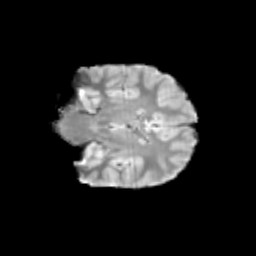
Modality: T2w
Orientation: coronal
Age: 11
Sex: male
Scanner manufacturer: siemens
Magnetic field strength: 3 T
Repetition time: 3.8 s
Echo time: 0.07 s